Field crop: maize
Growth stage: 1
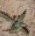
Species: atriplex